Question: <URL>

The title appears overtop of the content above it.
Adding the Twitter's '.clearfix' to the container doesn't seem to solve the problem. I'm not sure how to push my titlebar down below the content above it.
Suggestions?
---
'.clearfix' reference (from Twitter Bootstrap) -- written in 'less':
'''
.clearfix {
*zoom: 1;
&:before,
&:after {
display: table;
content: "";
// Fixes Opera/contenteditable bug:
// http://nicolasgallagher.com/micro-clearfix-hack/#comment-36952
line-height: 0;
}
&:after {
clear: both;
}
}
'''
And use like:
'''
.title-tabs {
.clearfix; /* HERE */
border-bottom: 1px solid #91b6eb;
position: relative;
h3 {
float: left;
margin: 0;
display: block;
position: absolute;
left: 0;
bottom: 0;
}
/* etc... */
'''
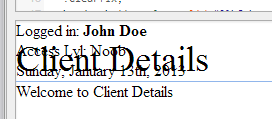
Answer: Here is probably what you are looking for
<URL>
'''
<div class="main-content">
<div class="container">
<div class="access-details">
<div class="pull-left">
<div>Logged in: <b>John Doe</b>
</div>
<div>Access Lvl: Noob</div>
</div>
<div class="pull-right">
<div>Sunday, January 13th, 2013</div>
</div>
</div>
<div class="title-tabs clearfix">
<h3>Client Details</h3>
<ul class="nav">
<li class="active"><a href="#">Details</a>
</li>
<li><a href="#">Program</a>
</li>
<li><a href="#">Special</a>
</li>
<li><a href="#">Docs</a>
</li>
<li><a href="#">Notes</a>
</li>
</ul>
</div>
<p>Welcome to Client Details</p>
</div>
</div>
h3 {
font-size: 36px;
}
.clearfix {
*zoom: 1;
&:before, &:after {
display: table;
content:"";
// Fixes Opera/contenteditable bug: // http://nicolasgallagher.com/micro-clearfix-hack/#comment-36952 line-height: 0;
}
&:after {
clear: both;
}
}
.title-tabs {
.clearfix;
border-bottom: 1px solid #91b6eb;
position: relative;
h3 {
float: left;
margin: 0;
display: block;
left: 0;
bottom: 0;
}
ul {
float: right;
margin: 0;
display: block;
right: 0;
bottom: 0;
li {
float: left;
a {
display: block;
padding: 3px 5px;
background-color: #f9fafe;
.border-radius(5px, 0, 0, 5px);
border-color: #91b6eb;
border-width: 2px 2px 0 2px;
border-style: solid;
text-transform: uppercase;
font-weight: bold;
}
}
li + li {
margin-left: -2px;
}
}
}
'''
There is no need for position: absolute on the same class that uses float. You either use floats or you use position relative/absolute.
You want to apply clearfix to the container that contains your float which will update the height of your container allowing the content below the clearfix to not overlap with your content above.
If you are looking for an alternative answer dealing with dynamic content where you want the menu items to float right and and align bottom then tables is a way to do this.
Take a look at the following code. I made the container be the table, title-tabs be the title-row and I added ul-container so I can make the menu items be contained within a table cell.
<URL>
'''
<div class="main-content">
<div class="container">
<div class="access-details">
<div class="pull-left">
<div>Logged in: <b>John Doe</b>
</div>
<div>Access Lvl: Noob</div>
</div>
<div class="pull-right">
<div>Sunday, January 13th, 2013</div>
</div>
</div>
<div class="title-tabs">
<h3>Client Details</h3>
<div class="ul-container">
<ul class="nav">
<li class="active"><a href="#">Details</a>
</li>
<li><a href="#">Program</a>
</li>
<li><a href="#">Special</a>
</li>
<li><a href="#">Docs</a>
</li>
<li><a href="#">Notes</a>
</li>
</ul>
</div>
</div>
<p>Welcome to Client Details</p>
</div>
</div>
h3 {
font-size: 36px;
}
.clearfix {
*zoom: 1;
&:before, &:after {
display: table;
content:"";
// Fixes Opera/contenteditable bug: // http://nicolasgallagher.com/micro-clearfix-hack/#comment-36952 line-height: 0;
}
&:after {
clear: both;
}
}
.container {
display: table;
width: 100%;
}
.title-tabs {
.clearfix;
display: table-row;
border-bottom: 1px solid #91b6eb;
position: relative;
h3 {
margin: 0;
vertical-align: bottom;
display: table-cell;
left: 0;
bottom: 0;
}
.ul-container {
display: table-cell;
text-align: right;
vertical-align: bottom;
}
ul {
margin: 0;
display: inline-block;
right: 0;
bottom: 0;
li {
float: left;
a {
display: block;
padding: 3px 5px;
background-color: #f9fafe;
.border-radius(5px, 0, 0, 5px);
border-color: #91b6eb;
border-width: 2px 2px 0 2px;
border-style: solid;
text-transform: uppercase;
font-weight: bold;
}
}
li + li {
margin-left: -2px;
}
}
}
'''